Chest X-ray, AP view. Patient: 55 years old, sex M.
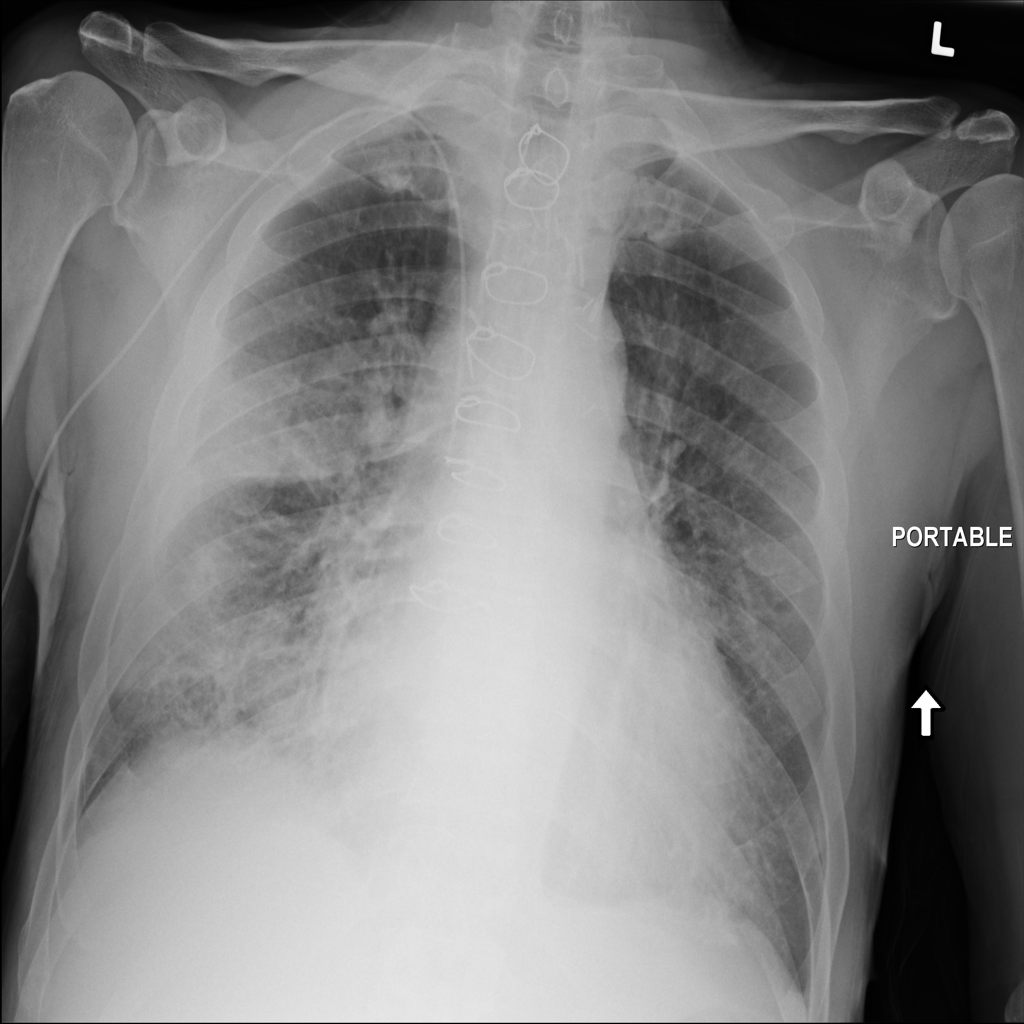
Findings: Consolidation, Infiltration, Pleural_Thickening